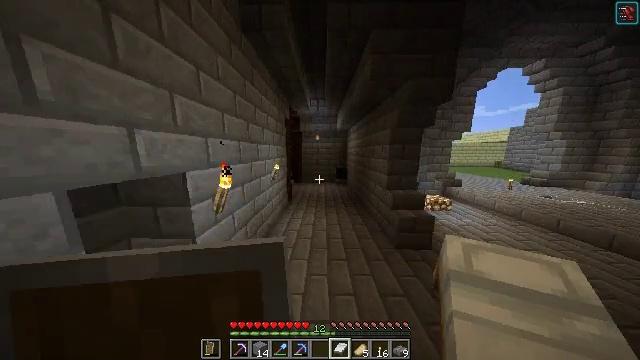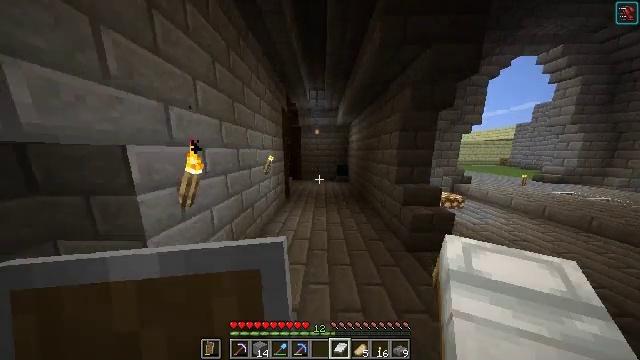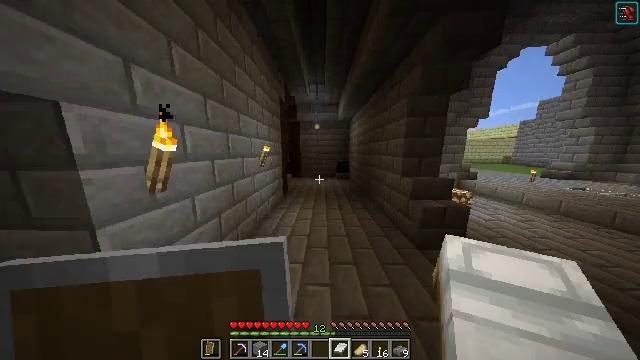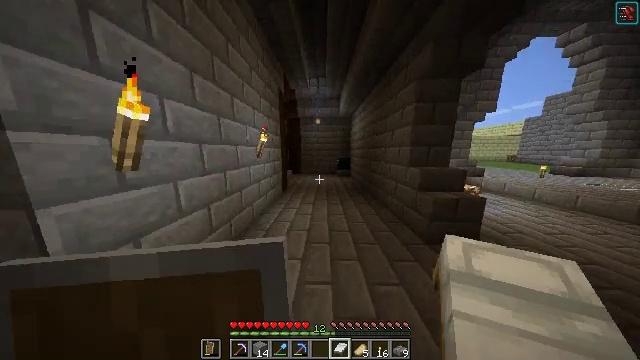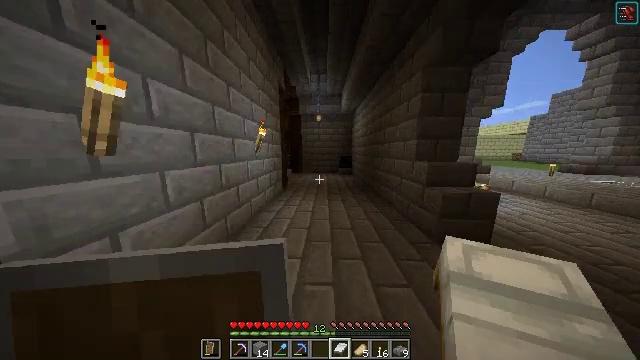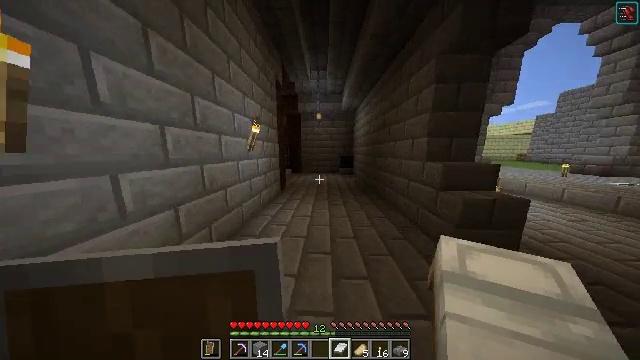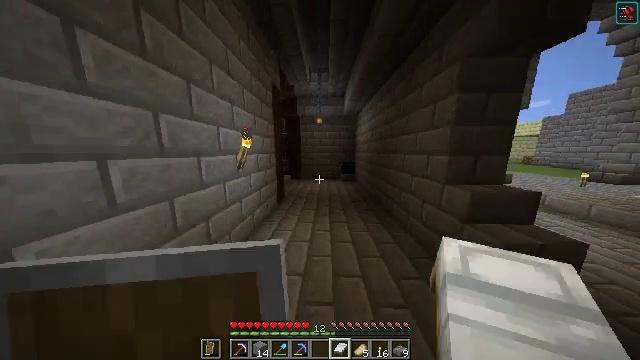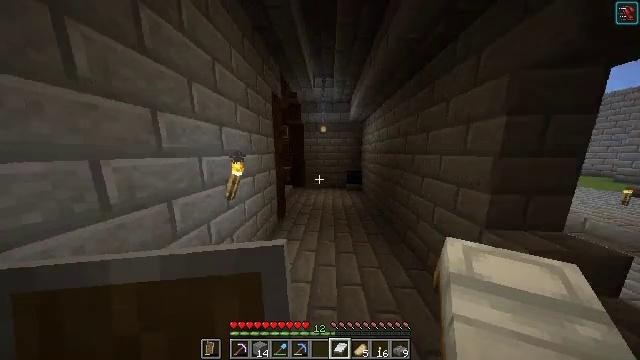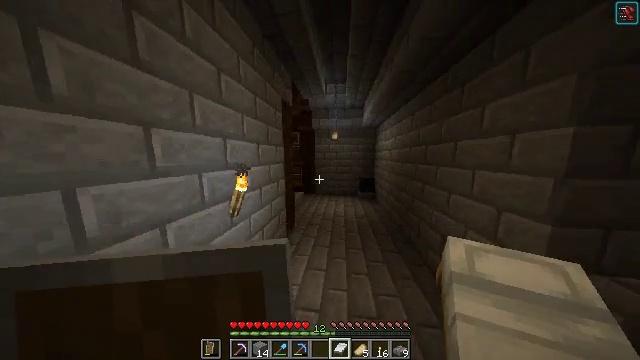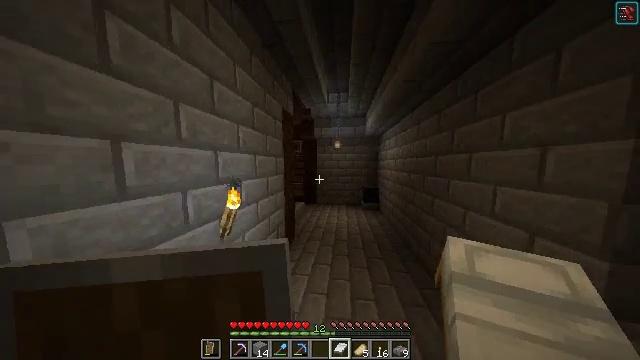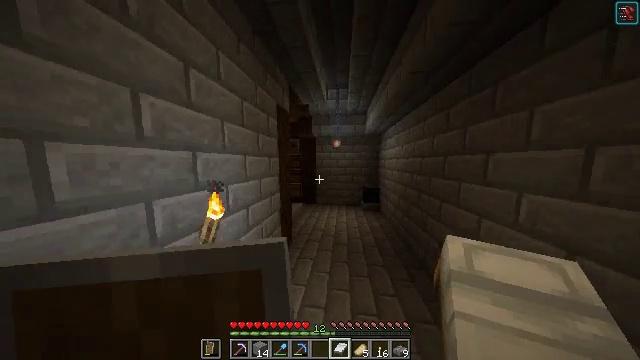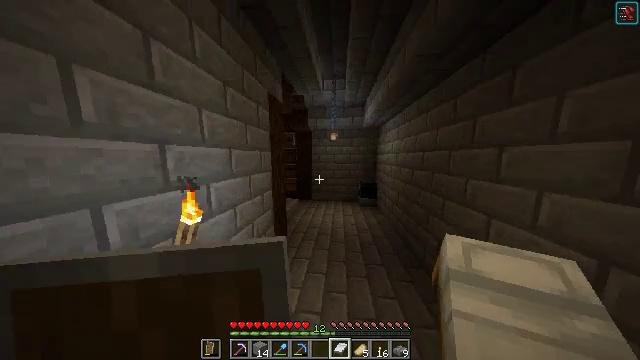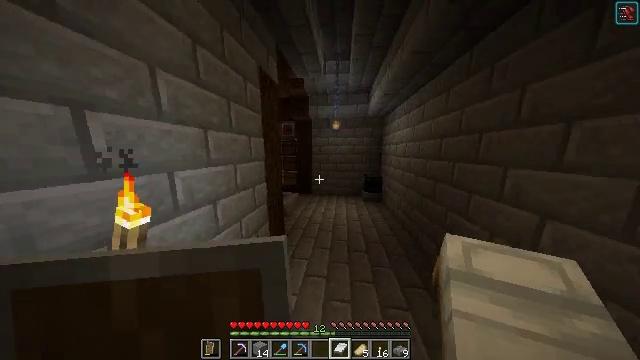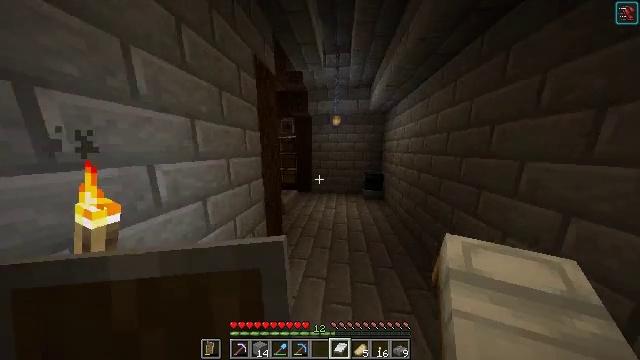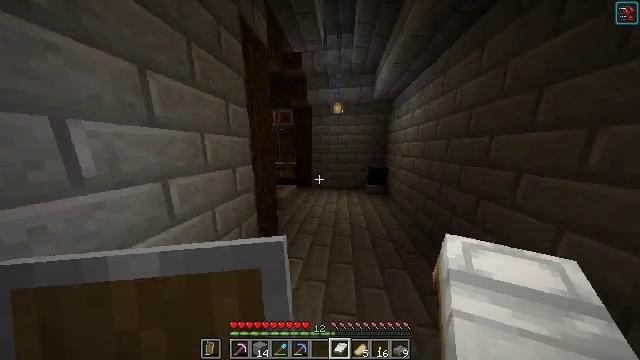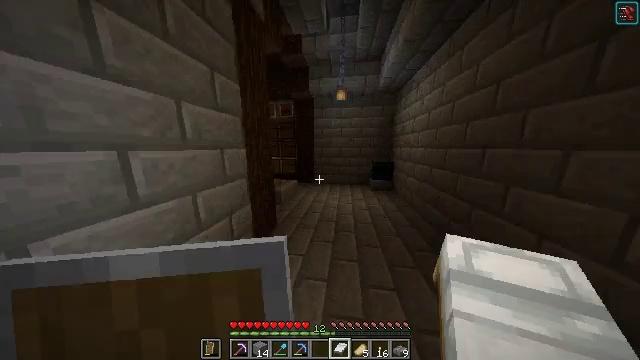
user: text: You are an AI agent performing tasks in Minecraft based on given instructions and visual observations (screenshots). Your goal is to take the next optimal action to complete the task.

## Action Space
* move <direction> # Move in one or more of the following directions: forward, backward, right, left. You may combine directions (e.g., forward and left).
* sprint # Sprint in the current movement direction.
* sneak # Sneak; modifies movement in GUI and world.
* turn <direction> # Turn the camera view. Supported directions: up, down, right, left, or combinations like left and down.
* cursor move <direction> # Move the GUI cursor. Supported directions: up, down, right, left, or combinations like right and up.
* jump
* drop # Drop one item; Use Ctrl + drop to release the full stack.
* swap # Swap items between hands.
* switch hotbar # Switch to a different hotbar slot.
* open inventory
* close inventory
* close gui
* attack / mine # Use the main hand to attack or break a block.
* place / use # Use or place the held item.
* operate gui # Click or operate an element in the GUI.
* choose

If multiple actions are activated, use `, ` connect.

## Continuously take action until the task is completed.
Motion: motion action
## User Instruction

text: Craft an oak sign from oak materials.
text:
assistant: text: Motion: move forward, jump
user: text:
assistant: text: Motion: move forward, jump
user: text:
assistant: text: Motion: move forward, jump
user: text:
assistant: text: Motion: move forward, jump
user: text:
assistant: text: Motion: move forward, jump
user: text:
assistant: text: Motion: move forward, jump
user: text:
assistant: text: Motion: move forward, turn left, jump
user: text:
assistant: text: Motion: move forward, turn left and up, jump
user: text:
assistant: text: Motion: move forward, turn up, jump
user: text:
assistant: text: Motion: move forward, jump
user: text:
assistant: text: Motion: move forward, turn right and down, jump
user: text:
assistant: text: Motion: move forward, turn down, jump
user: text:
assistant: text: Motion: move forward, jump
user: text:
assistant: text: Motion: move forward, jump
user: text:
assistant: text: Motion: move forward, jump
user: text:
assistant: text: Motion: move forward, turn left, jump
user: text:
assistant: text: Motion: move forward and move right, turn left, jump
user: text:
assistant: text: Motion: move forward and move right, turn left, jump
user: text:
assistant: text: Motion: move forward and move right, turn left, jump
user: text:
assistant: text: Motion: move forward and move right, turn left, jump
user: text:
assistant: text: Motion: move forward and move right, turn left, jump
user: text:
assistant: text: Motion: move forward and move right, turn left
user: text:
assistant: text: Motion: move forward and move right, turn left
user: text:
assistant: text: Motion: move forward and move right, turn left
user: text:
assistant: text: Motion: move forward and move right, turn left
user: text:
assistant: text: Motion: move forward and move right, turn left
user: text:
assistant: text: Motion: move forward and move right, turn left
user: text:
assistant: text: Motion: move forward, turn left and up
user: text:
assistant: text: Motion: move forward, turn left and up
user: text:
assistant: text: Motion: move forward, turn left and up